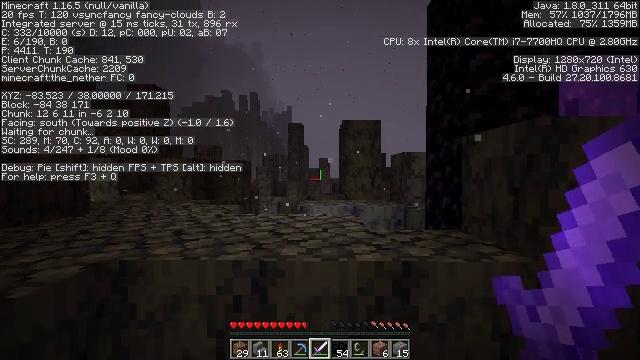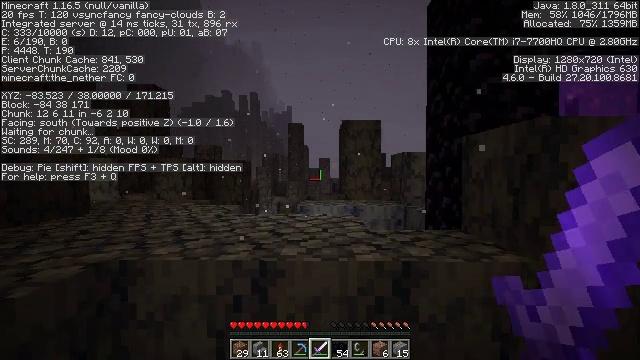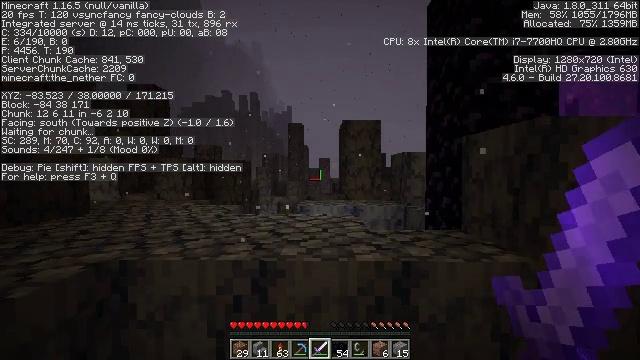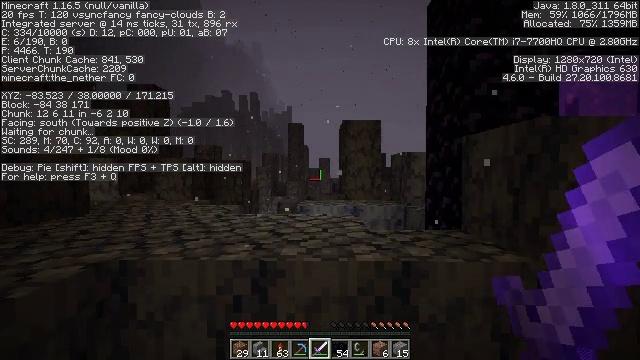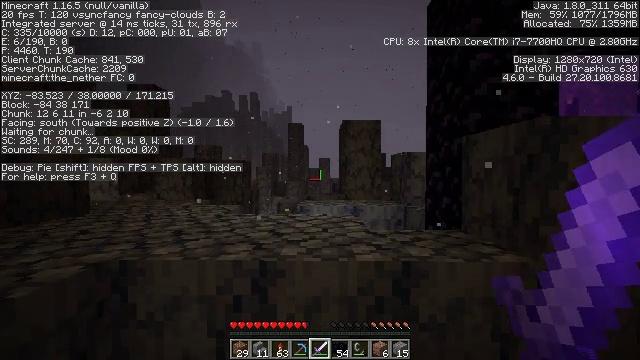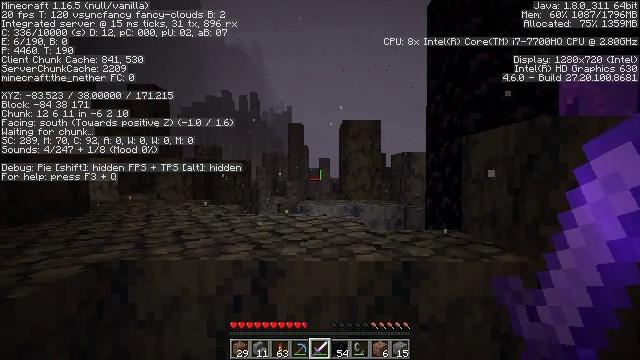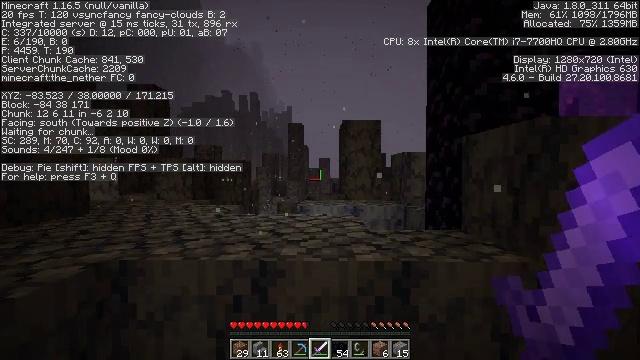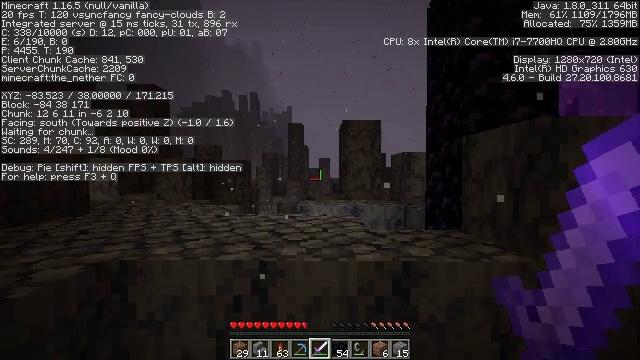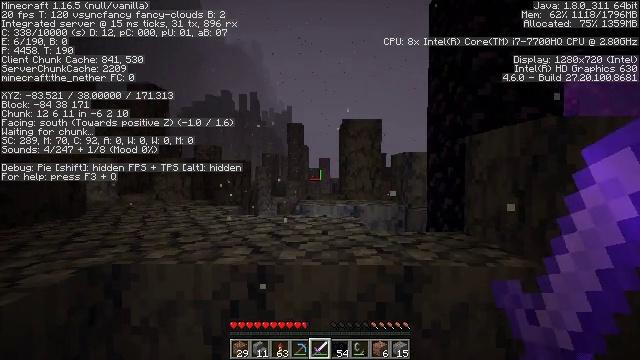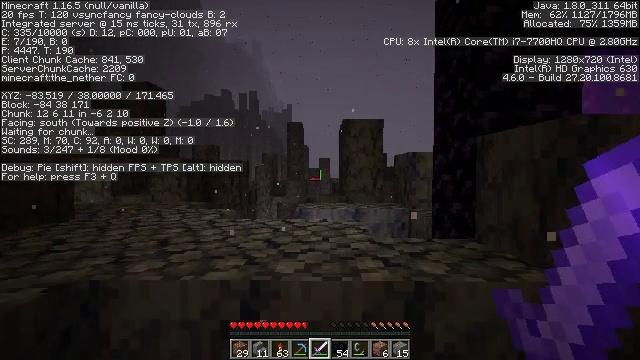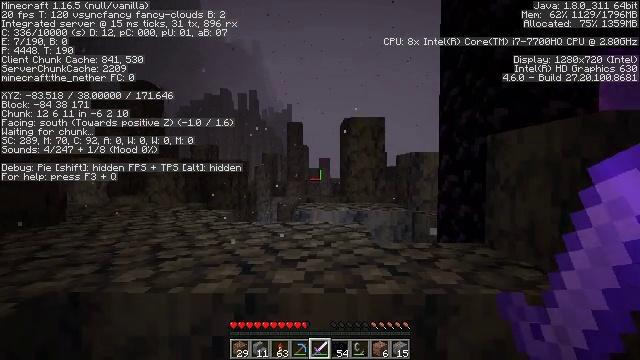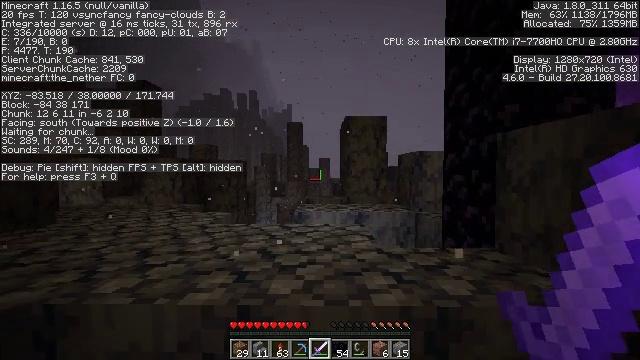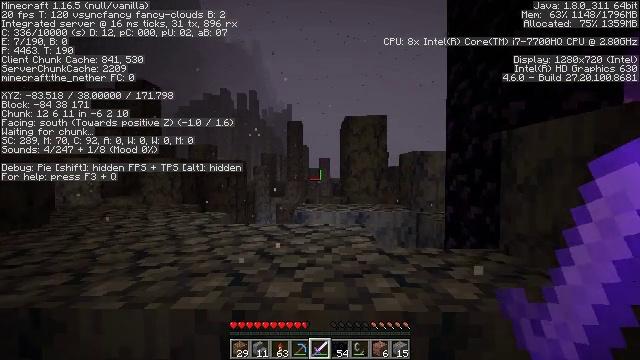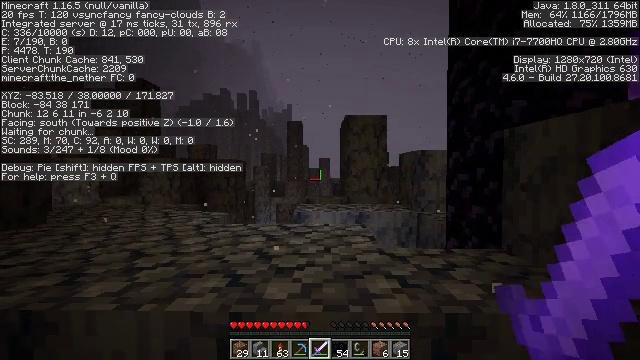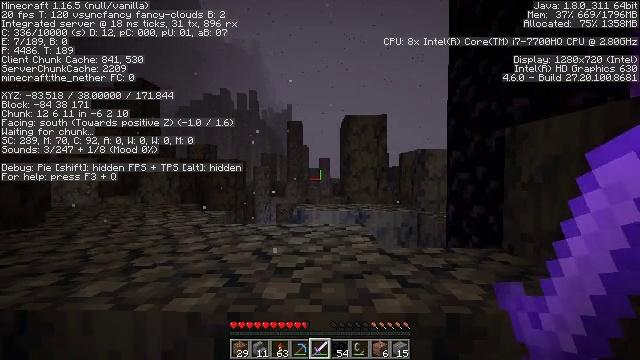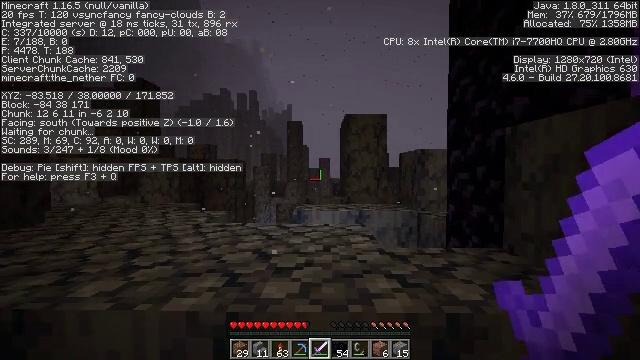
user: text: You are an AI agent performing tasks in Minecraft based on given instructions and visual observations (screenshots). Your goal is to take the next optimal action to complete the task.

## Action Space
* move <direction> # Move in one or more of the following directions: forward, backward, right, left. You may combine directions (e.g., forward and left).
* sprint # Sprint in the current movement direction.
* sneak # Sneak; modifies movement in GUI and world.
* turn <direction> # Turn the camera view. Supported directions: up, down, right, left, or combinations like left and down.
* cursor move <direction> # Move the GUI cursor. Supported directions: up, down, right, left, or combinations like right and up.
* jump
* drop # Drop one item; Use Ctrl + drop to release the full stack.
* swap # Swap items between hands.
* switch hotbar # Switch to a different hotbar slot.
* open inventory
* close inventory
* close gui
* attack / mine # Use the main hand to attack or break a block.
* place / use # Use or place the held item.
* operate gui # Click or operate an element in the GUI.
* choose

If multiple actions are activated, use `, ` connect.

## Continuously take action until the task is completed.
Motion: motion action
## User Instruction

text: Combat the magma cube.
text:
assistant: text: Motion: no_op
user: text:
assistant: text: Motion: no_op
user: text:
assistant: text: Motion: no_op
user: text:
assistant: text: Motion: no_op
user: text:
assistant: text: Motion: no_op
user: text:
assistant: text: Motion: no_op
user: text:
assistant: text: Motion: no_op
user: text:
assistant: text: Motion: move forward
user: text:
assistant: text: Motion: move forward
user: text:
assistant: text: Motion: move forward
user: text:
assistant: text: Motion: no_op
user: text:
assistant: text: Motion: no_op
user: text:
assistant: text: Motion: no_op
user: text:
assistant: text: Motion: no_op
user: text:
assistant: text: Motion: no_op
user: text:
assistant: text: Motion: no_op
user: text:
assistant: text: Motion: no_op
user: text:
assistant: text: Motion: no_op
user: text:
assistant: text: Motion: no_op
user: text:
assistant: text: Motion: no_op
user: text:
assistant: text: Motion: no_op
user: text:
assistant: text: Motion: move forward
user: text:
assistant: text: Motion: move forward
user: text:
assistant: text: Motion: no_op
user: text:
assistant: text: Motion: no_op
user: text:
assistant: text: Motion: no_op
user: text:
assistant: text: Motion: no_op
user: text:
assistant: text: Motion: no_op
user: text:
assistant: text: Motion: no_op
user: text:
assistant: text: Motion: no_op